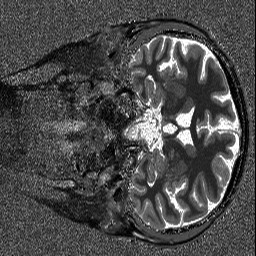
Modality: T1map
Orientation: coronal
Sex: male